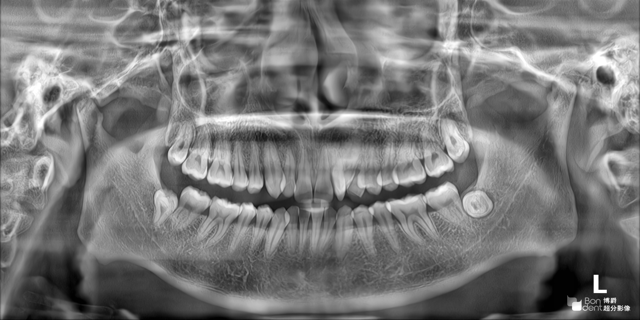
adult